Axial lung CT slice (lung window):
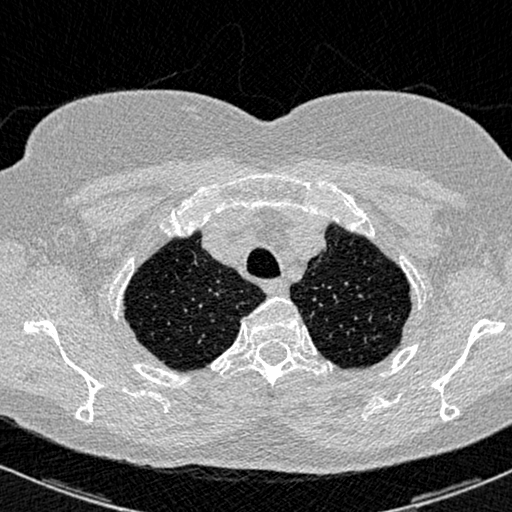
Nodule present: no